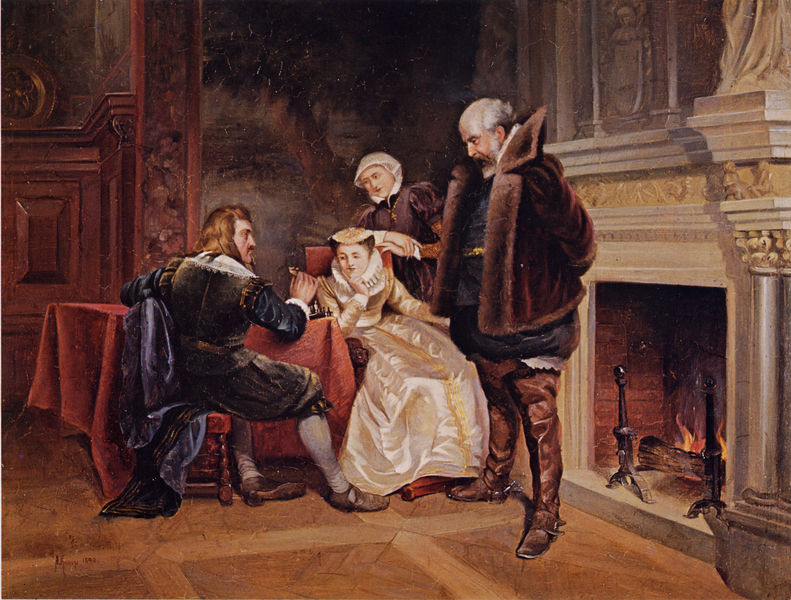
Titel: Beim Schachspiel
Künstler: August Hermann Knoop
Standort: München
Institution: Galerie Dr. Bühler
Schlagwörter: blau, dunkel, feuer, gemälde, mann, schatten, weiß, frauen, gelb, menschen, ocker, sitzen, braun, frau, grau, haar, hell, hintergrund, holz, kleid, licht, marmor, männer, pfeiler, raum, schwarz, stuhl, stühle, szene, säule, säulen, tisch, zimmer, blick, dame, rot, schloss, beige, gespräch, haube, bart, jacke, jung, schnurrbart, bärtig, falten, kragen, pelz, samt, stein, bild, gesten, tischdecke, boden, figur, gewand, gold, haare, interieur, mantel, familie, gewänder, renaissance, seide, kamin, skulptur, statue, fell, bilder, unterhaltung, parkett, schuhe, werbung, saal, querformat, braut, salon, holzboden, kopftuch, ernst, streng, glatze, wandmalerei, stuck, parkettboden, plastik, satin, strümpfe, flamme, flammen, fliesen, pelzjacke, stiefel, nerz, schuh, kaminfeuer, sims, krageb, mantep, gesims, tapisserie, historismus, diskussion, männder, sporen, vertäfelung, wandverkleidung, holzverkleidung, besprechung, holzscheit, nachgestellt, scheit, spohre, spohren, spore, stiefl